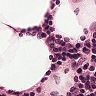
Metastatic tissue present: no